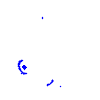
Particle: proton